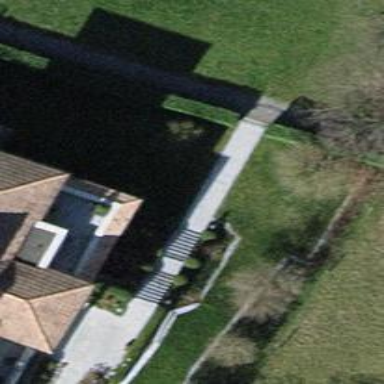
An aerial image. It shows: Set of steps on the road.